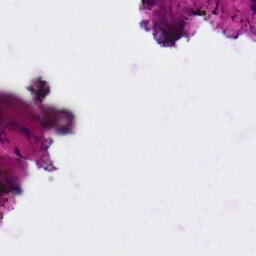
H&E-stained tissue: Ovarian